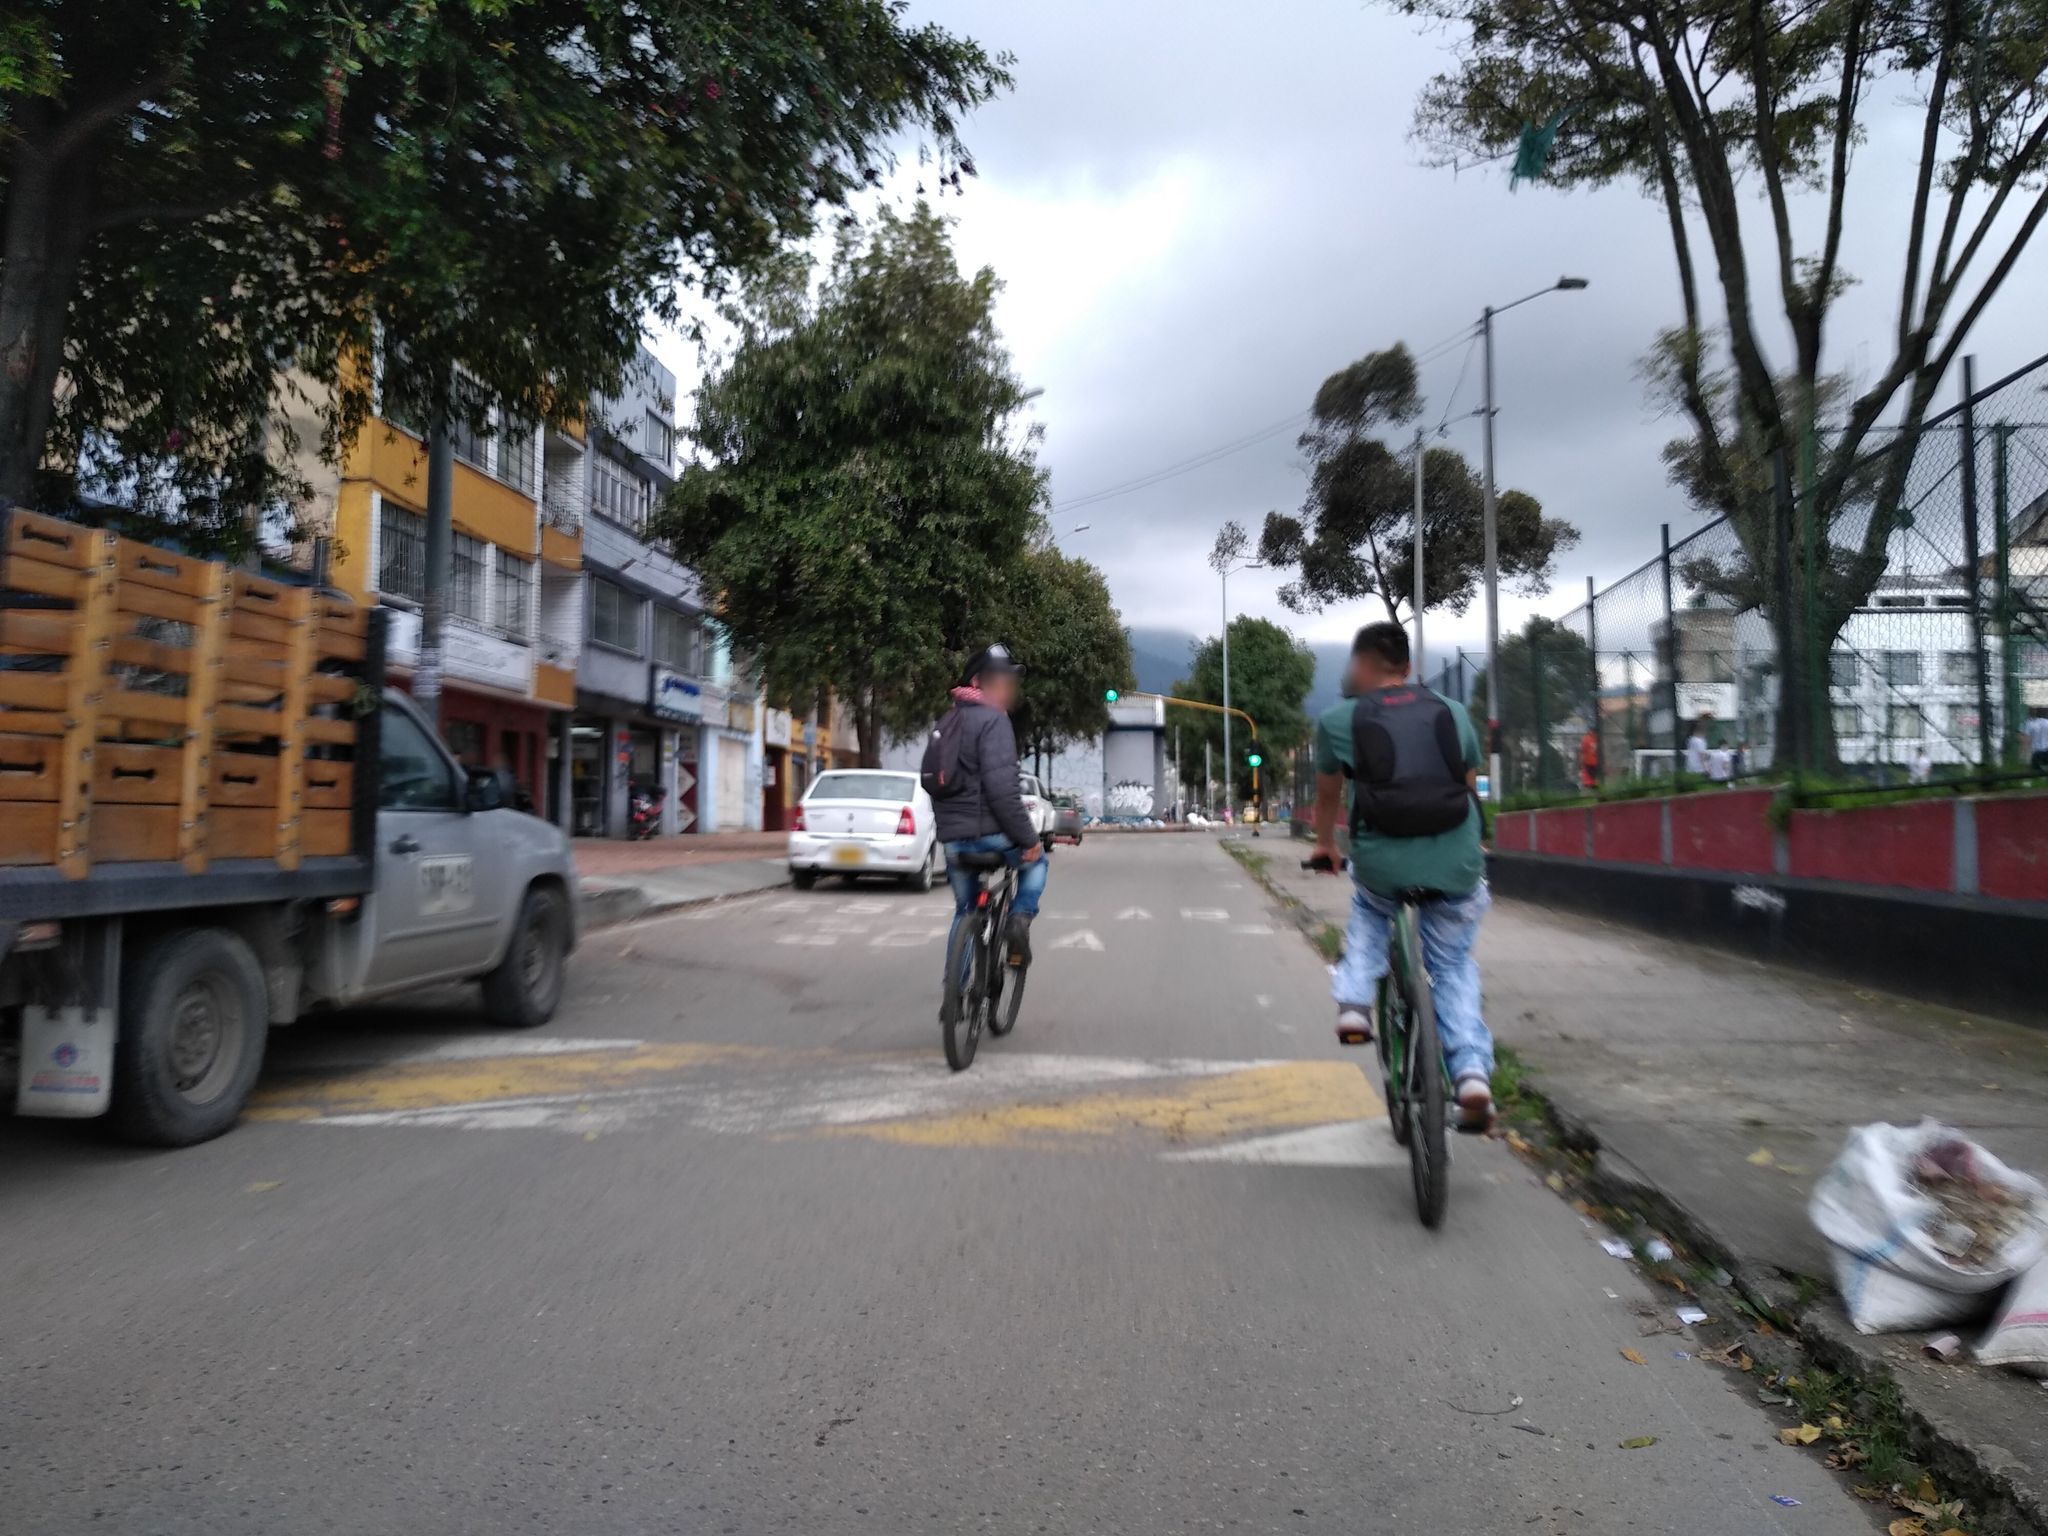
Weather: cloudy
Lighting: day
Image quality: good
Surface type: walking surface
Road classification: tertiary
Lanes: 2
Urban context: urban centre
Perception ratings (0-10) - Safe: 8.41, Lively: 7.97, Beautiful: 1.19, Boring: 6.45, Depressing: 1.09, Wealthy: 4.16